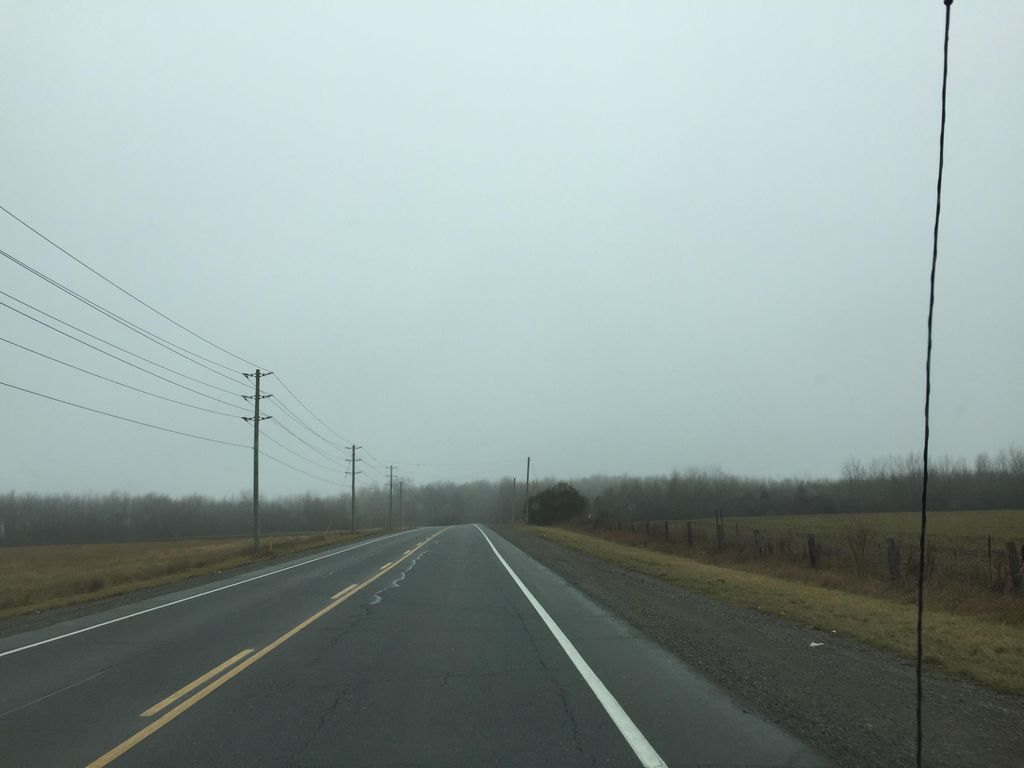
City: kitchener-waterloo